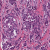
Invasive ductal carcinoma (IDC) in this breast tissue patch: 1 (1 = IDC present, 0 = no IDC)